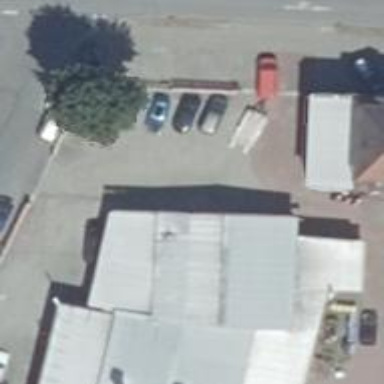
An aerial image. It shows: Vehicle inspection site.